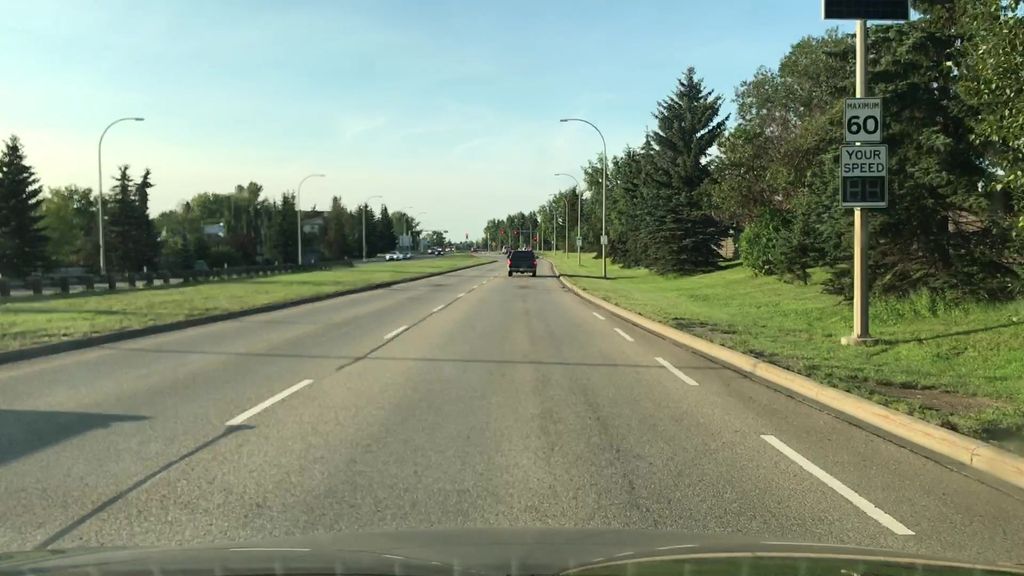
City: edmonton